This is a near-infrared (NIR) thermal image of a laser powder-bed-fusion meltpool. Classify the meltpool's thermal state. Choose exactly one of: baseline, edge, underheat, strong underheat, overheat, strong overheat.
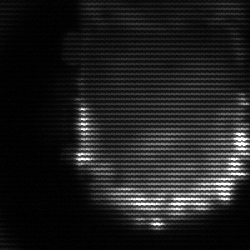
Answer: baseline